Question: i have string variable on my VB.net which came from Stored Procedure, after put it on variable , i want to make the values have specified Space.
the rule is like this

the number on the image mean spaces,
i already do some trial and error like this :
'''
Dim words As String() = receiptText.Split(" ")
Dim word As String
Dim XMLBuild As New StringBuilder
XMLBuild.Append(Space(9))
For Each word In words
XMLBuild.Append(word)
XMLBuild.Append(Space(9))
Next
'''
but the result is
'''
{ PLEASE KEEP THIS RECEIPT AS VALID PROOF OF PAYMENT }
'''
not like the rule that i should do. is there any string function i shold use ?
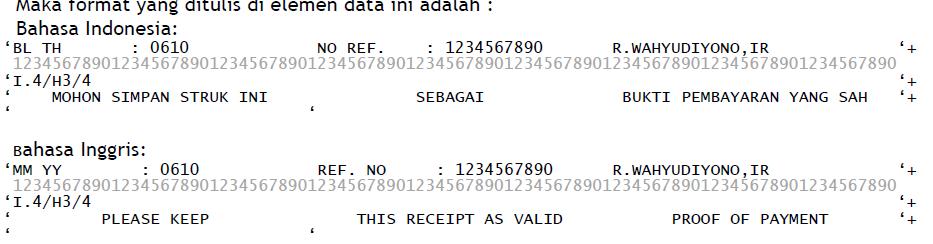
Answer: You split your input string to every space, I am not sure that this is a good approach because the person names, city address and other fields have spaces in between words, however if you want to format yours input in a fixed space area then I will give you a general approach, at least for the first line of your example above
'''
' This is how the first line appears in the string array after the space splitting'
Dim parts = new string() {"BL", "TH", ":", "NO", "REF.", ":", "<PHONE>", "R.WAHYUDIYOINO,IR"}
' This array contains the spaces reserved for each word in the string array above'
Dim spaces = new integer () {3,9,2,17,10,2,17,2,28 }
' Now loop on the strings and format them as indicated by the spaces'
' Attention, the value for space include the string itself'
Dim sb = new StringBuilder()
Dim x As INteger = 0
For each s in parts
sb.Append(s.PadRight(spaces(x)))
x += 1
Next
sb.AppendLine()
' To check the result (it is useful only if the output window has fixed space font)'
sb.Append("12345678901234567890123456789012345678901234567890123456789012345678901234567890")
Console.WriteLine(sb.ToString())
'''